【题型】选择题　【知识点】函数　【难度】medium
已知函数$f(x)=2\cos\left(\omega x+\dfrac{\pi}{3}\right)(\omega>0)$的部分图象如图所示，则下列结论错误的是（\quad）

\noindent A. $\omega=2$
\par\noindent B. 函数$f(x)$的图象关于直线$x=\dfrac{5\pi}{6}$对称
\par\noindent C. 函数$f(x)$的图象关于点$\left(\dfrac{\pi}{12},0\right)$中心对称
\par\noindent D. 函数$f(x)$的单调递减区间为$\left[k\pi-\dfrac{2\pi}{3},k\pi-\dfrac{\pi}{6}\right](k\in\mathbb{Z})$
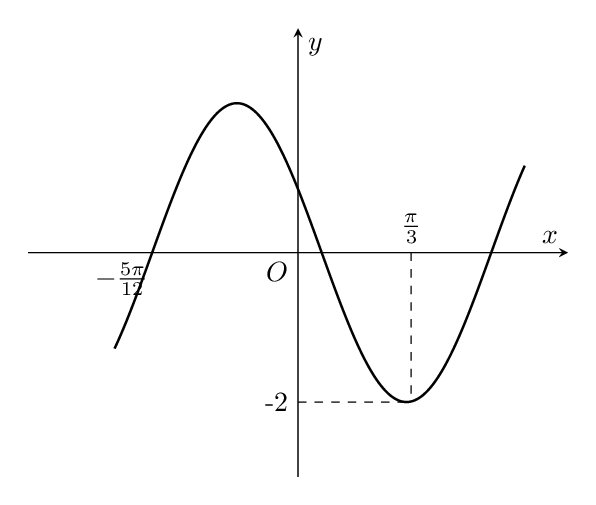
【解答】
\noindent \textbf{【答案】} D

\vspace{0.4cm}
\noindent \textbf{【分析】} 选项A，根据图象可得$T=\pi$，可得$\omega=2$，即可判断选项A的正误；利用$y=\cos x$的性质，整体代入法，直接求出$f(x)=2\cos\left(2x+\dfrac{\pi}{3}\right)$的对称轴、对称中心及单调区间，即可判断出选项B，C和D的正误。

\vspace{0.4cm}
\noindent \textbf{【详解】} 对于选项A，由图知$\dfrac{3}{4}T=\dfrac{\pi}{3}-\left(-\dfrac{5\pi}{12}\right)=\dfrac{3\pi}{4}$，得$T=\dfrac{2\pi}{|\omega|}=\pi$，又$\omega>0$，则$\omega=2$，所以选项A正确。

\noindent 对于选项B，由$2x+\dfrac{\pi}{3}=k\pi$，得$x=\dfrac{k\pi}{2}-\dfrac{\pi}{6}$，$k\in\mathbb{Z}$，当$k=2$时，对称轴为$x=\dfrac{5\pi}{6}$，所以选项B正确。

\noindent 对于选项C，由$2x+\dfrac{\pi}{3}=\dfrac{\pi}{2}+k\pi$，得$x=\dfrac{k\pi}{2}+\dfrac{\pi}{12}$，$k\in\mathbb{Z}$，当$k=0$时，对称中心为$\left(\dfrac{\pi}{12},0\right)$，所以选项C正确。

\noindent 对于选项D，由$2k\pi\leq 2x+\dfrac{\pi}{3}\leq 2k\pi+\pi$，得$k\pi-\dfrac{\pi}{6}\leq x\leq k\pi+\dfrac{\pi}{3}$，

\noindent 所以$f(x)$的单调递减区间为$\left[k\pi-\dfrac{\pi}{6},k\pi+\dfrac{\pi}{3}\right](k\in\mathbb{Z})$，所以选项D错误。

\noindent 故选：D